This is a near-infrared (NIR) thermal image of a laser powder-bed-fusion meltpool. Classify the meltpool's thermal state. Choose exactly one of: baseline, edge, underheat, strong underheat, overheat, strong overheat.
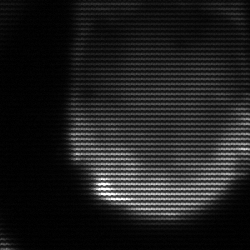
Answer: edge